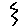
Label: zigzag